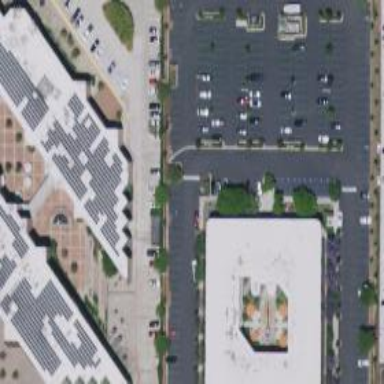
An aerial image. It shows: Office building.